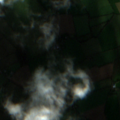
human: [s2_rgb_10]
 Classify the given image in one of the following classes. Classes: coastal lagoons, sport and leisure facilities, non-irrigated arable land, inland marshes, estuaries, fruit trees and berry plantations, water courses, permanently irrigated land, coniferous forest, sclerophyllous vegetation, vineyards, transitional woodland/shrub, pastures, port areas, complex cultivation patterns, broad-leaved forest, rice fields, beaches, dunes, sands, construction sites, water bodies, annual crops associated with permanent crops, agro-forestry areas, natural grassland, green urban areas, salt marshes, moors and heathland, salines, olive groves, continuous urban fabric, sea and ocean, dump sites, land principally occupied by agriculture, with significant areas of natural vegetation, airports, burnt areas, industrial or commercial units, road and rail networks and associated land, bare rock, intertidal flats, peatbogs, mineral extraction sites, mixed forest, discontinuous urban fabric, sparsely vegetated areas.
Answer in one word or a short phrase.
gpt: non-irrigated arable land, pastures